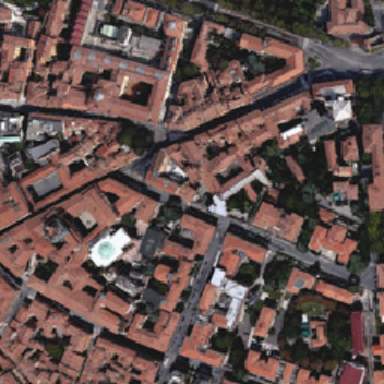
So many buildings with dark orange roof in it .